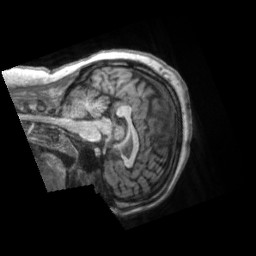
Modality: T1w
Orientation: sagittal
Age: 34
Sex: female
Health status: ill
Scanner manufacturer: siemens
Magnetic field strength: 3 T
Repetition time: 2.2 s
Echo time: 0.00157 s